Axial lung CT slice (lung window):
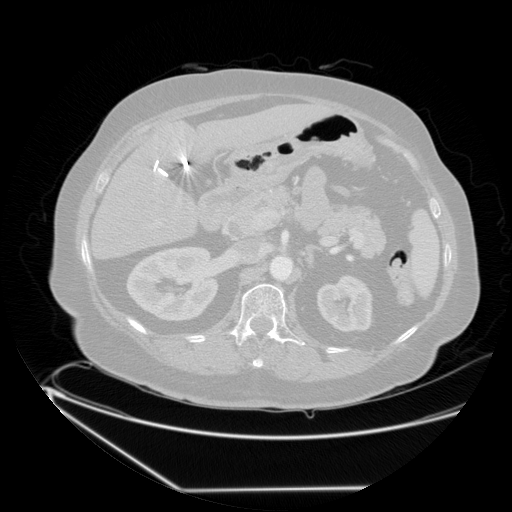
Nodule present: no